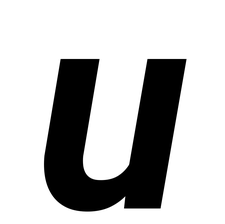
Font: Roboto-Italic_Bold_Italic